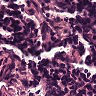
Metastatic tissue present: no